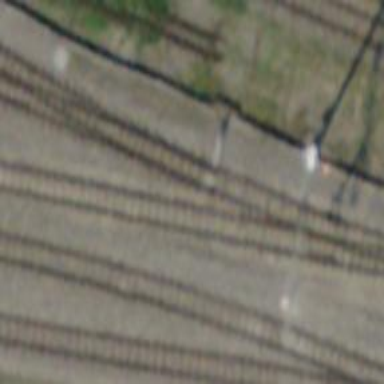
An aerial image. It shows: Railway switch.